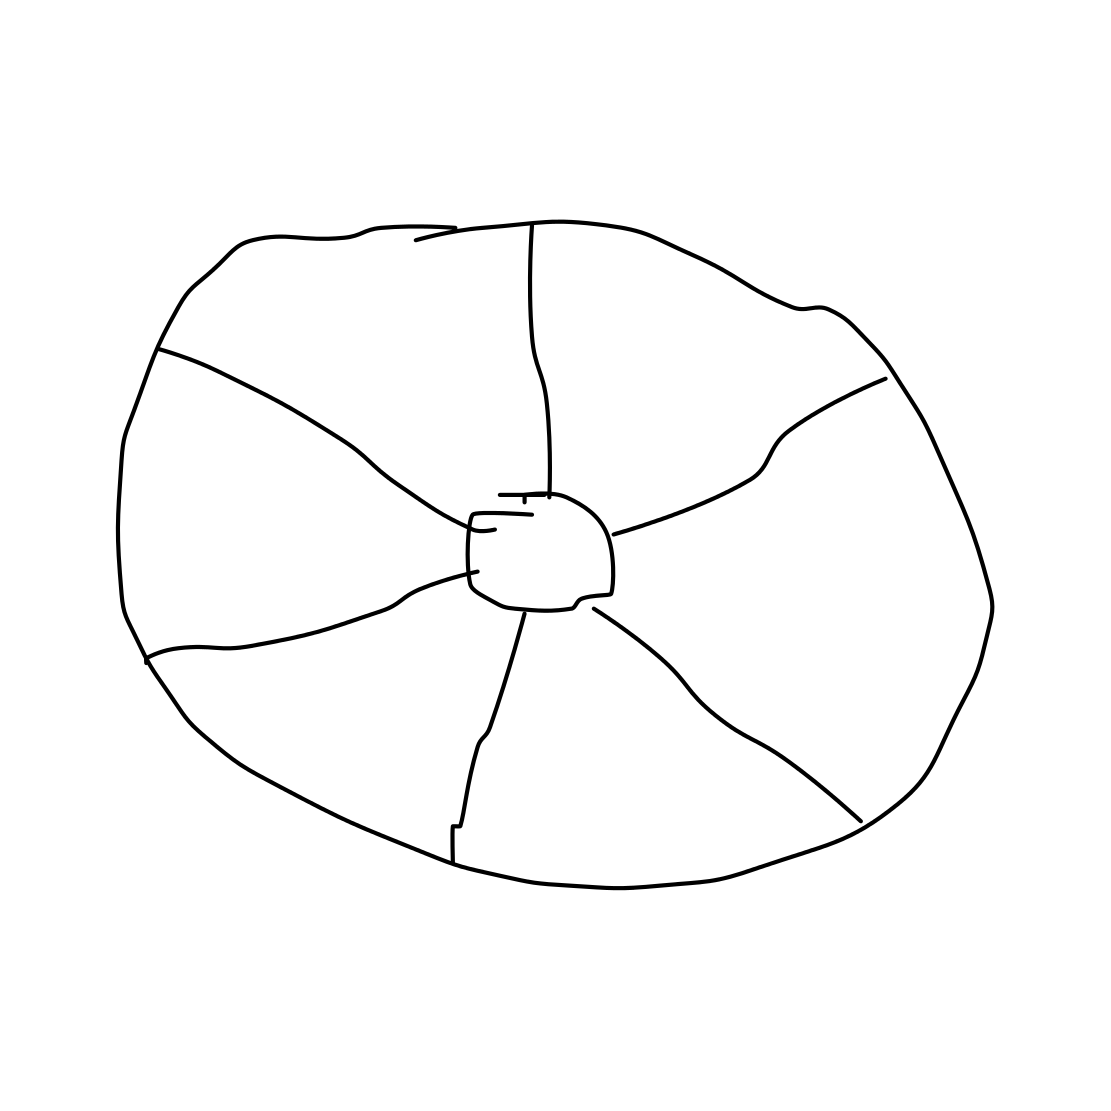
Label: wheel